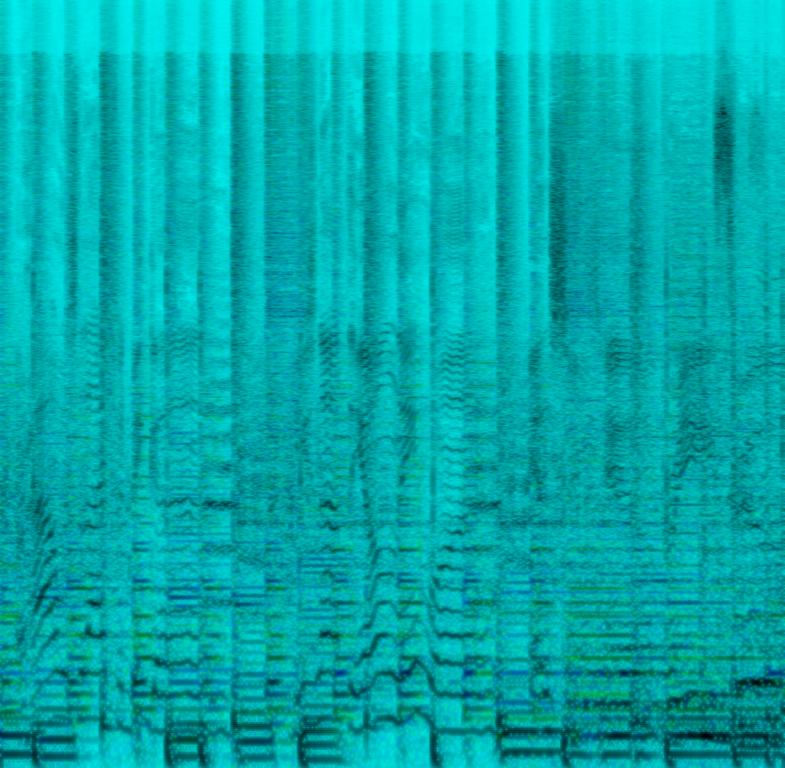
The male voice is singing while male backing voices are underlining some phrases. They are adding harmonies to his singing. An acoustic drum and e-bass are holding the groove while a piano and e-guitar are playing the same chords. Another e-guitar is playing a melody, almost repeating the singer's melody as a response. The e-guitar is running through an effect. The guitars are panned to the left and right side of the speakers. This song may be playing at a scene of a rom-com movie.